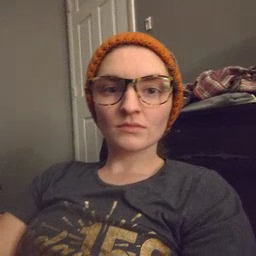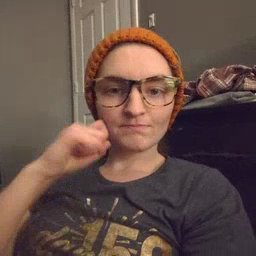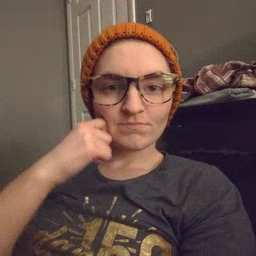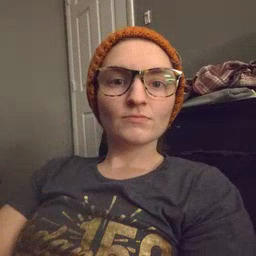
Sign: apple